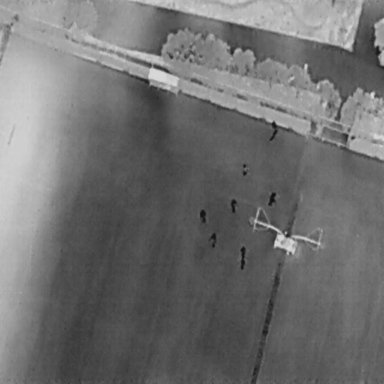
There are nine People in the infrared image.